Question: I'am using a UITabbar for my app. Each tab have a navigation controller inside.
When i touch a tab in the tab bar, this happens:

First time the statusbar is black (ios7)
Second time the statusbar shows info (ios7)
But, for both example the navigation navbar does not expand below the statusbar.
What is going on ?
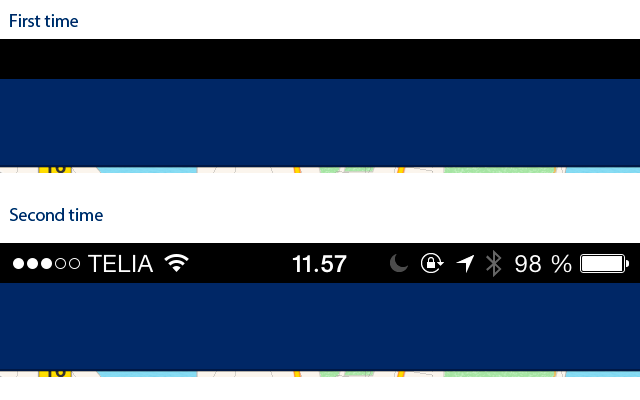
Answer: By removing this from app delegate:
'''
UIImage *topbarImage = [UIImage imageNamed:@"topbar"];
UIImage *topbarStrechable = [topbarImage stretchableImageWithLeftCapWidth:0 topCapHeight:0];
[[UINavigationBar appearance] setBackgroundImage:topbarStrechable forBarMetrics:UIBarMetricsDefault];
[[UINavigationBar appearance] setTintColor:[UIColor navigationBarColor]];
'''
everything started working like a charm. ;-)